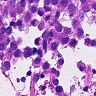
Metastatic tissue present: yes